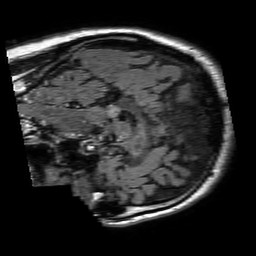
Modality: FLAIR
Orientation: sagittal
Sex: male
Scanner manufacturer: philips
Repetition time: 11 s
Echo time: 0.125 s